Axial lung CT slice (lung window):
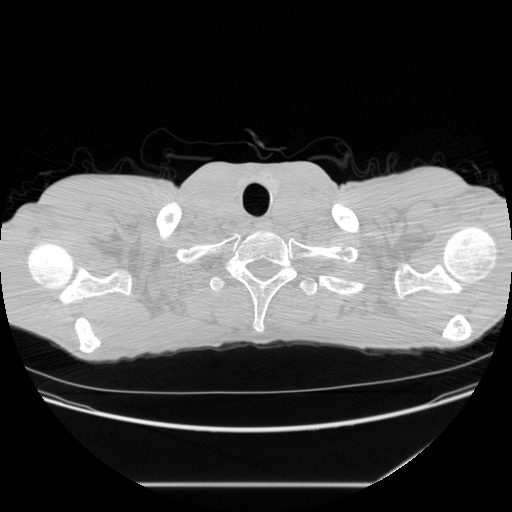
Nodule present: no